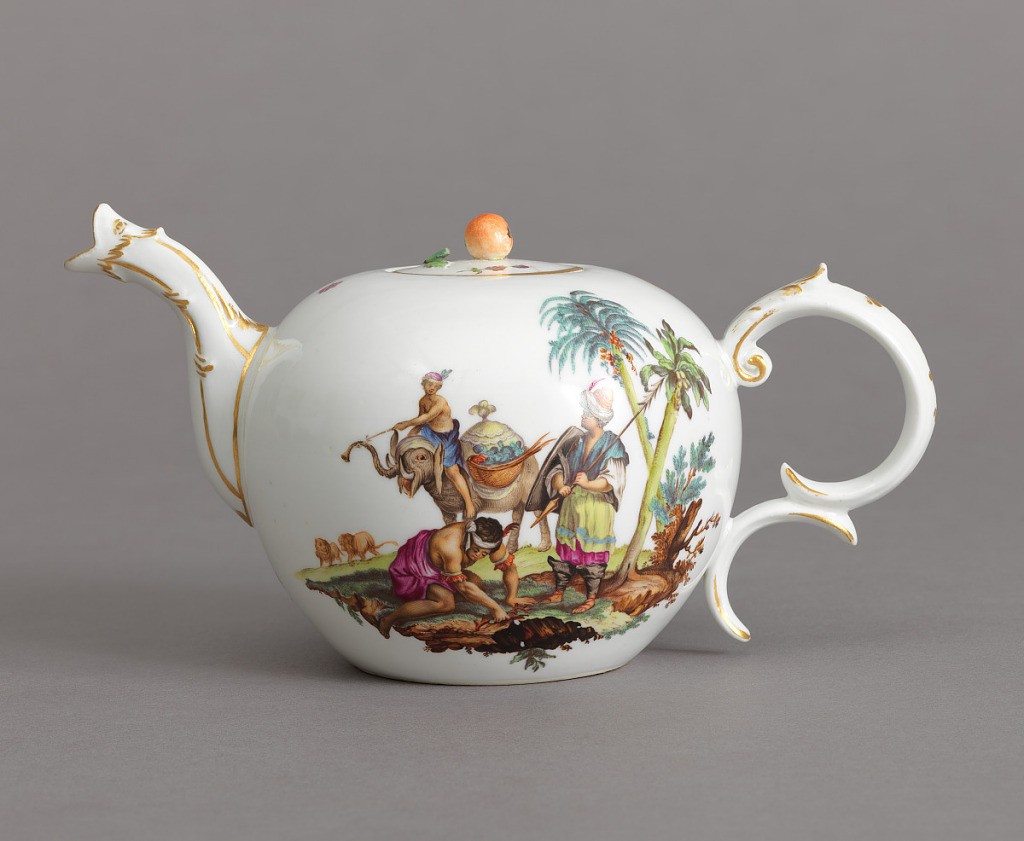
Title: Teapot with Allegorical Scenes of "Africa" and "America"
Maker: Höchst Ceramics Manufactory, German, 1746 - 1796
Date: ca. 1765
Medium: hard paste porcelain, vitreous enamel, gold
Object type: teapot
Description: A) Teapot with almost spherical body, double C-scroll handle and curved spout. Painted with allegorical scenes: for Africa, native digging up coral from the ground, another standing by with lance, a third riding an elephant; palms and two lions in background; for America, two Indians, one standing, the other kneeling, wearing feather headdress; alligator and three-master in background. Underglaze mark: wheel, crowned; impressed: IM.b) Cover. Flat with fruit-shaped knob.